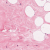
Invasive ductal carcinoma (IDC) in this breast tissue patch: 0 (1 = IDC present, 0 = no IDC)